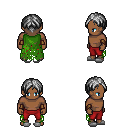
a pixel art fantasy rpg character, male body template, human, dark skin, green tattered cape, red pants, gray parted hairstyle, leather bracers, white slippers, four views (front, back, left, right), 2x2 character sprite sheet, small pixel art, hard edges, no anti-aliasing